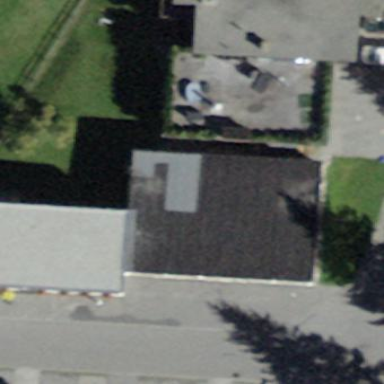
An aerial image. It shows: Flat-roofed building.